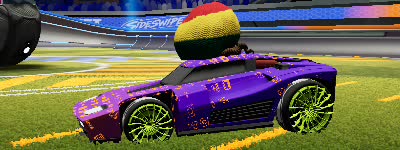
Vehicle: breakout